Question: I have an app structure like this:
The Parent activity #1 is just holding the tab host, tab widget and is also setting up the 3 tabs to have their content set to the 3 tab 'activities' (tab1, tab2, tab3 activities).
> I tried calling my validation method inside
onTabChangedListener in Parent Activity #1 but I got a Null Pointer
Exception. Couldn't really trace it to anywhere. I did
commented/deleted conflicting code but still I am not getting the
bottleneck.<URL>.
Code for <URL>
I want to validate data entered by user in the form field(s) in the individual tab activities onTabChanged event I am unable to set more than a single 'setOnTabChangedListener'. Am I missing something here? The listener(s) are set in their own tab# activities under 'oncreate' method. Apart from trying the above technique, I had tried setting up the listener in 'onResume()' under the main Parent activity #1. But the 'on Resume()' method was never invoked. I got a null pointer exception too.
I want that while the user is changing tabs, the data should be validated before he can skip over a tab. So, ineffect I would require tab#1 to validate data in a event similar to 'onTabChanged' if tab#2/tab#3 is selected. Also, this would apply if current tab#2 is selected and user selects tab#1/tab#3
Any advice will be appreciated..Thanks for reading..
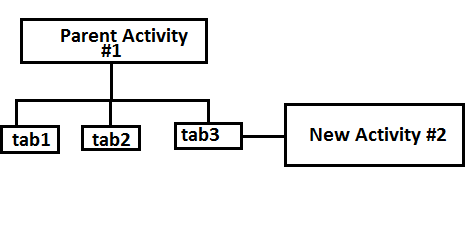
Answer: > I want to validate data entered by user in the form field(s) in the
individual tab activities onTabChanged event but I am unable to set
more than a single setOnTabChangedListener.
There is no need for a second 'OnTabChangeListener' and even if you could set it it wouldn't help you. As you constructed the code you need access to the child activities. You can do this by using one of the answers in <URL>. The problem is, that those answers, except the accepted one, use deprecated methods.
My method, that I proposed in the comments is to have a static boolean field in each of the child activities used as tabs and let all of your activities update that boolean flag whenever there is a change of state of the views in those activities(if you check a 'CheckBox', enter something in an 'EditText' etc). Then you can simply check the flag for the desired child activity in the 'OnTabChangeListener'. My method should work but your code is a bit messy so you would have to modify it quite a bit.
> I had tried setting up the listener in onResume() under the main
Parent activity #1. But the on Resume() method was never invoked. I
got a null pointer exception too.
It's normal that you get a 'NullPointerException' with your code as I haven't seen where you initialize the references to the child activities that you use in the 'OnTabChangeListener'.
Also:
Don't use 'TabActivity'. It's been deprecated in favor of the 'Fragments' framework which is more flexible. Those fragments could help you because, I think you want to stop changing the tabs if the validation of the current page fails and the 'OnTabChangeListener' might come a bit late for that(but I may be mistaken about what you want).
As a side note, use 'equals' in your code to test 'String' equality and not '=='.